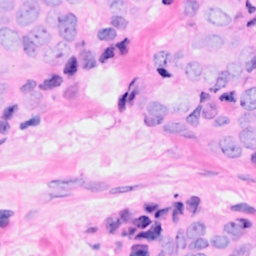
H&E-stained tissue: Breast